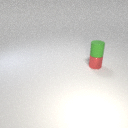
small red metal cylinder below small green rubber cylinder